Question: This is my table and 'hover:bg-orange-100' is handling the hover part.
'''
<div class="bg-white overflow-hidden shadow-xl sm:rounded-lg">
<table class="w-full text-md bg-white shadow-md rounded">
<thead>
<tr class="border-b">
<th class="text-left p-3 px-5">Name</th>
<th class="text-left p-3 px-5">Email</th>
<th class="text-left p-3 px-5">Team</th>
<th class="text-left p-3 px-5">Role</th>
<th></th>
</tr>
</thead>
<tbody >
<tr class="border-b hover:bg-orange-100 bg-gray-100">
@foreach($data as $row)
{{--run function once per user id--}}
<td class="p-3 px-5"><input type="text" value="{{$row->vendor_name}}" class="bg-transparent" readonly></td>
<td class="p-3 px-5" ><input type="text" value="{{$row->vendor_contact}}" class="bg-transparent" readonly></td>
<td class="p-3 px-5" ><input type="text" value="{{$row->vendor_email}}" class="bg-transparent" readonly></td>
<td class="p-3 px-5" ><input type="text" value="{{$row->vendor_role}}" class="bg-transparent" readonly></td>
<td class="p-3 px-5 flex justify-end">
<button type="button" wire:click="edit({{ $row->id }})" class="mr-3 text-sm bg-blue-500 hover:bg-blue-700 text-white py-1 px-2 rounded focus:outline-none focus:shadow-outline">Edit</button>
<button type="button" wire:click="delete({{ $row->id }})" class="text-sm bg-red-500 hover:bg-red-700 text-white py-1 px-2 rounded focus:outline-none focus:shadow-outline">Delete</button>
</td>
</tr>
@endforeach
</tbody>
</table>
</div>
'''

how do i make it so it apply to every row?
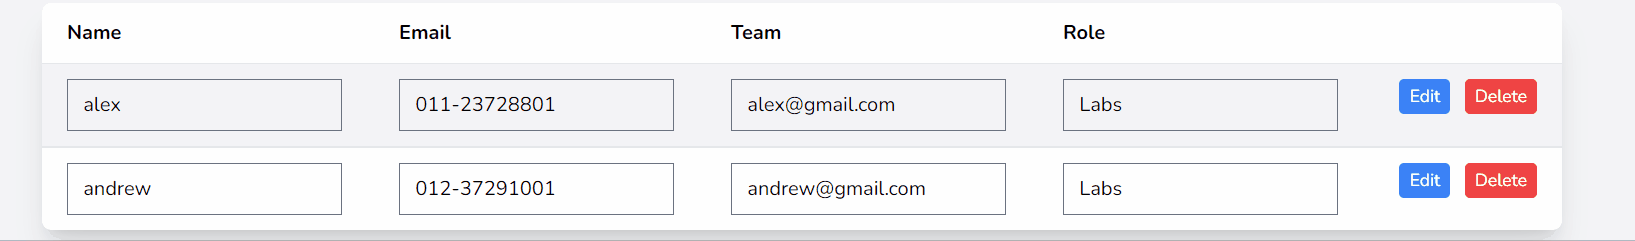
Answer: Just go up one line '@foreach($data as $row)' over '<tr class="border-b hover:bg-orange-100 bg-gray-100">'